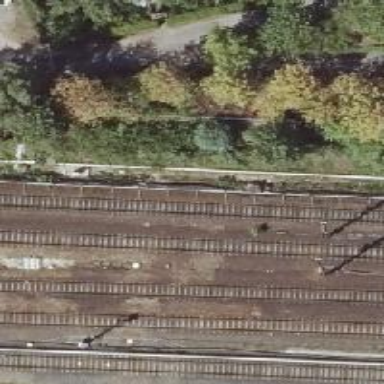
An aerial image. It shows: Railway signal.